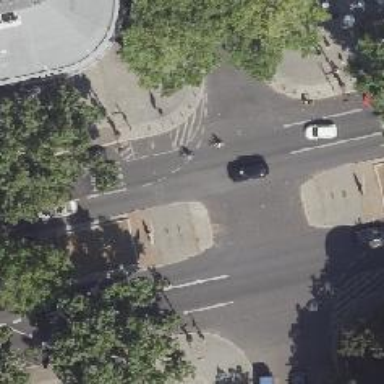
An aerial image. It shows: Secondary road with asphalt surface. There is shared bus and cycle lane on the right side.